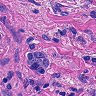
Metastatic tissue present: yes